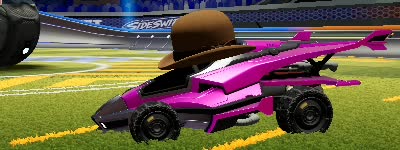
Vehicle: aftershock